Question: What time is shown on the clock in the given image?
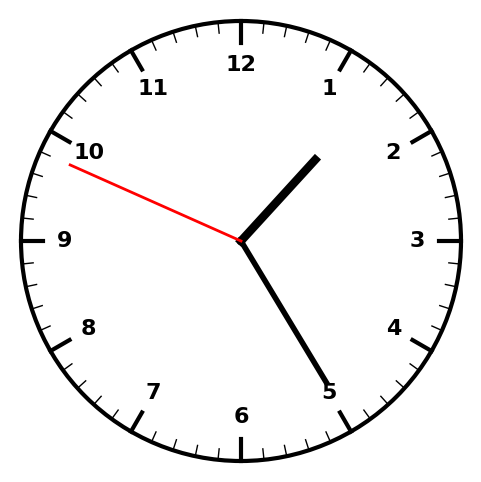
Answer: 01:24:49